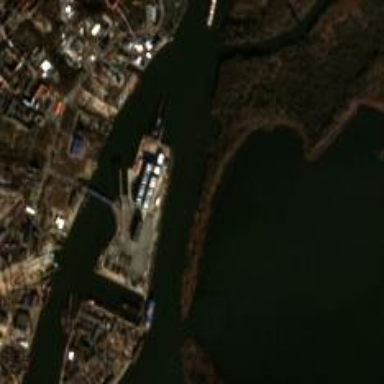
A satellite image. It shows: Man-made quay.